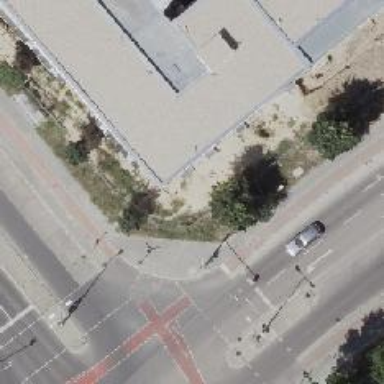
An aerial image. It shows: Sidewalk.